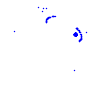
Particle: electron